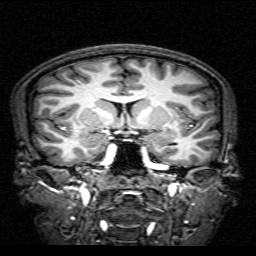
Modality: T1w
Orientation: sagittal
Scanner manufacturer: siemens
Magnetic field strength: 3 T
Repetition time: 2.53 s
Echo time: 0.00267 s